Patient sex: M
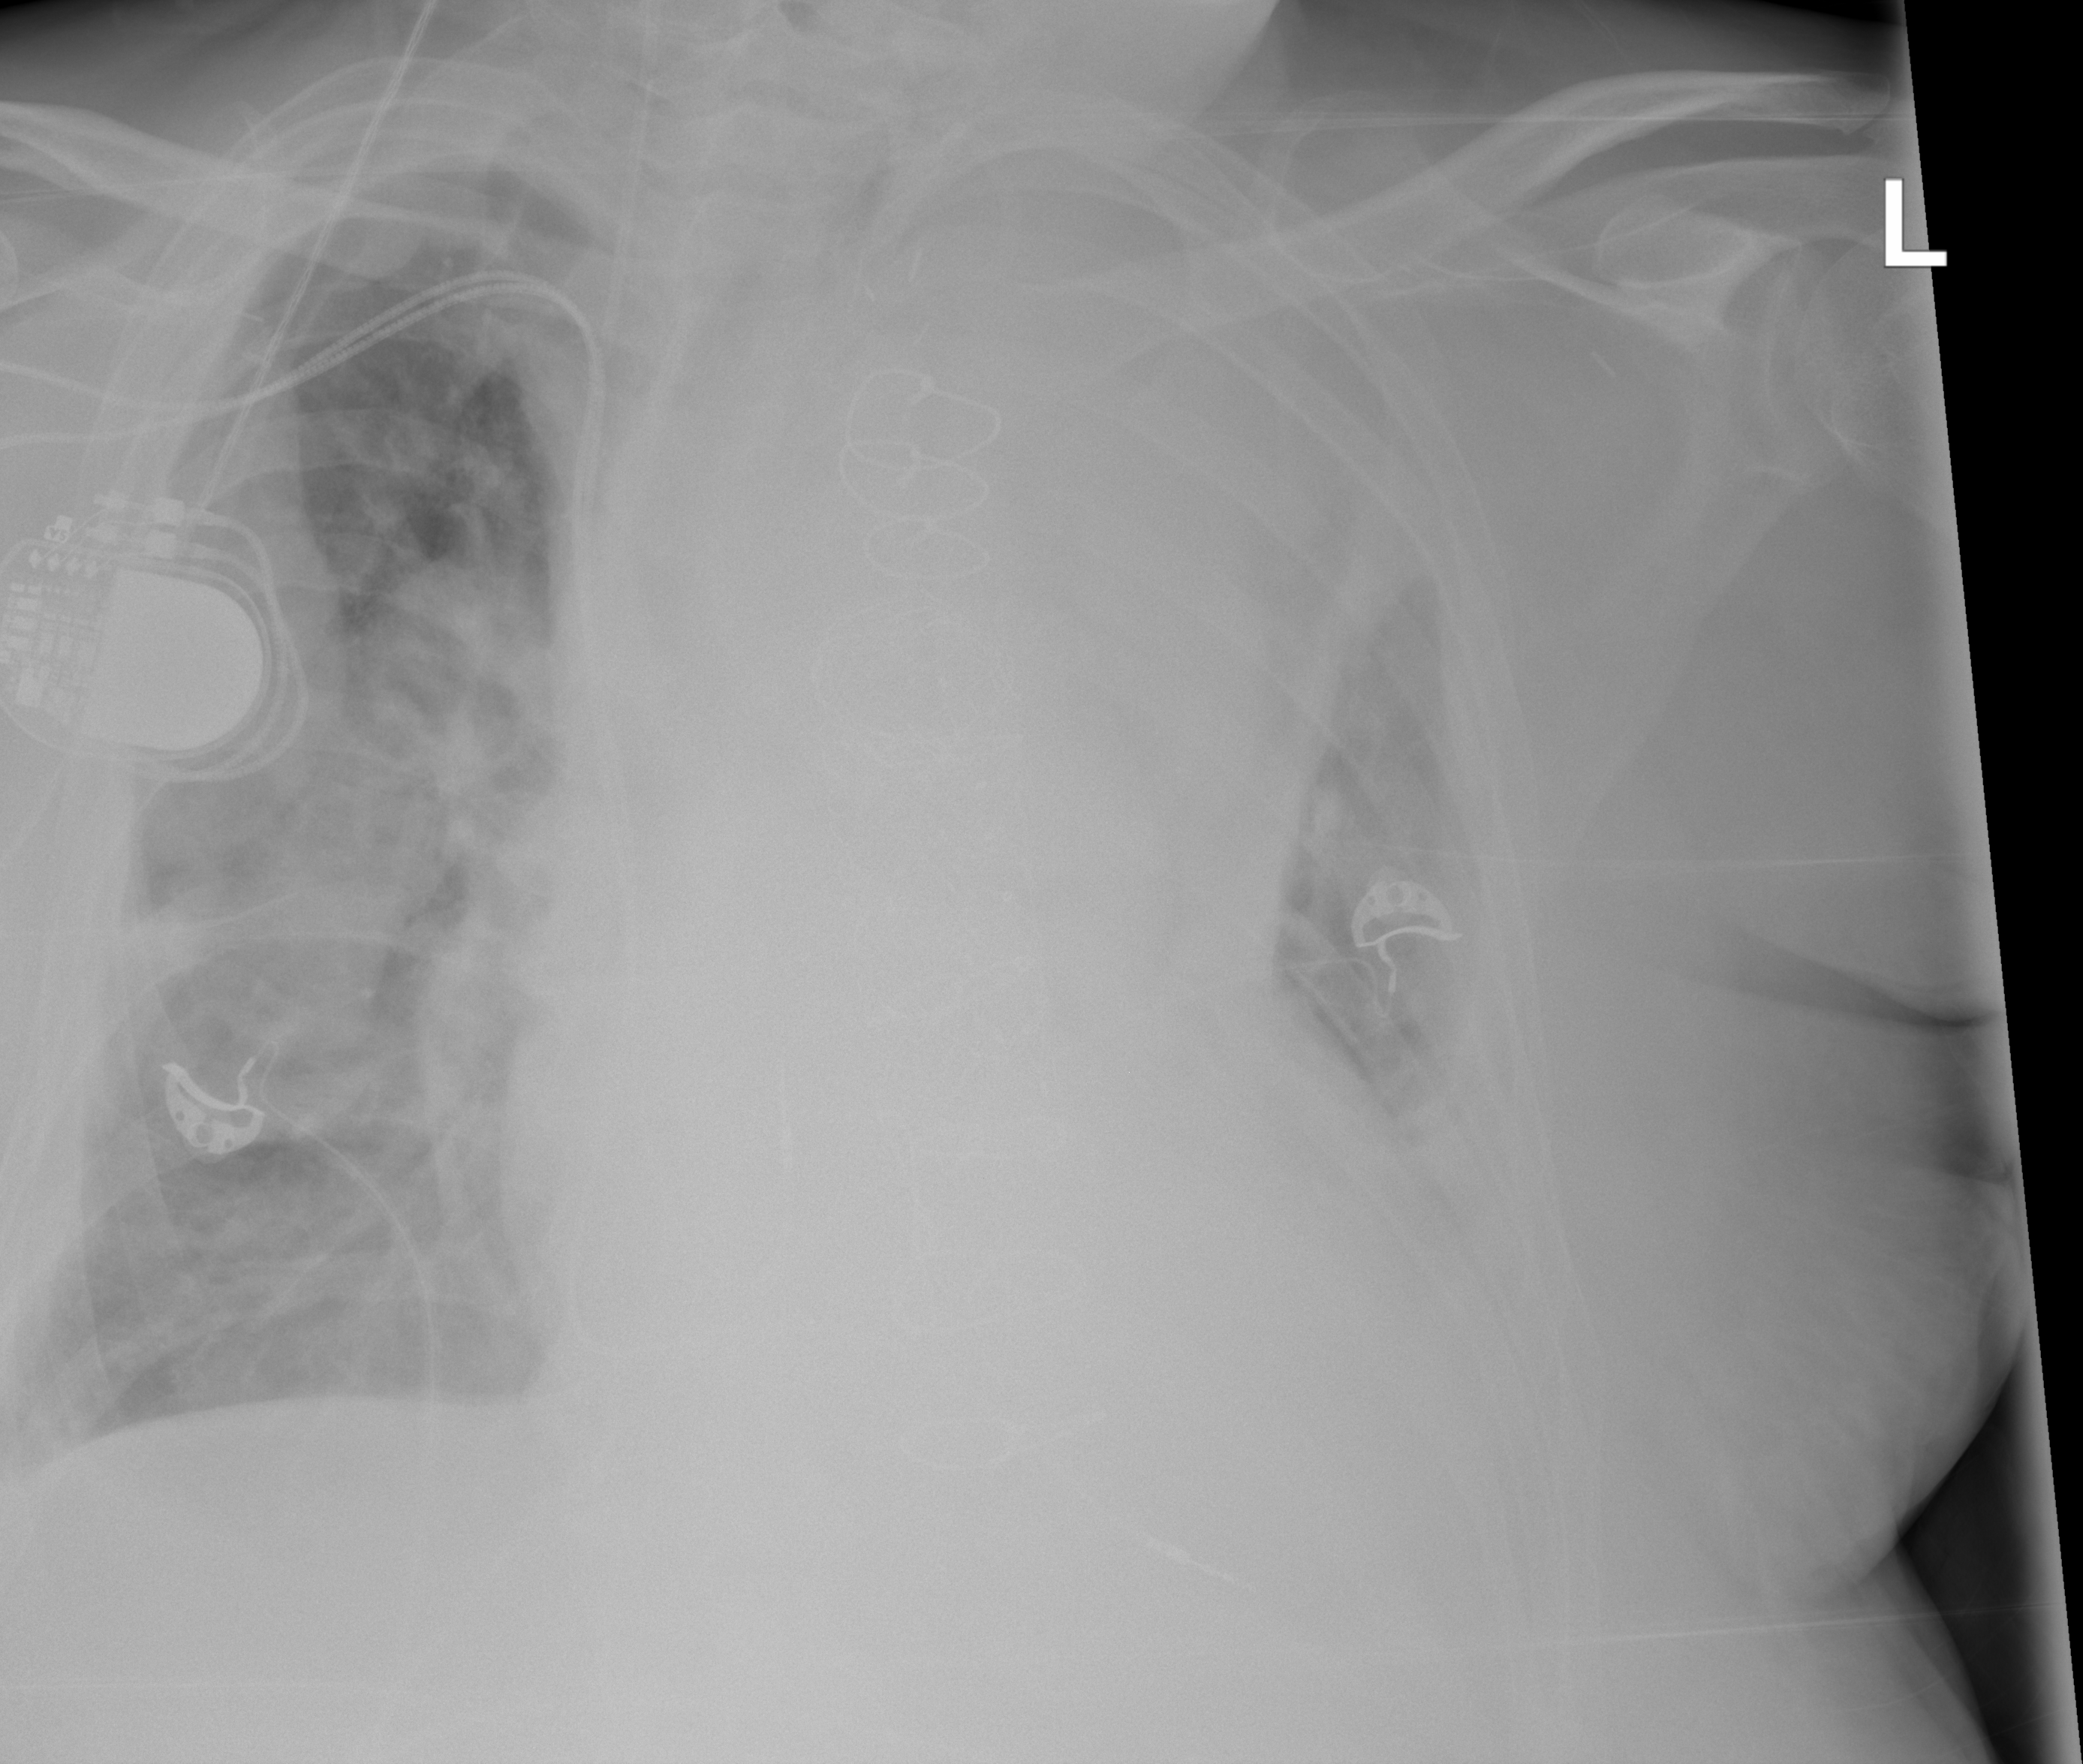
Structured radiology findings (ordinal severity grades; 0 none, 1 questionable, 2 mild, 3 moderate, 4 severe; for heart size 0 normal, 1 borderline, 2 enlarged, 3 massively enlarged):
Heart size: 2
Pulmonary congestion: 2
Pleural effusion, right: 2
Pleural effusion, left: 2
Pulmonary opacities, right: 2
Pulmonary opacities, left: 0
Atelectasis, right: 2
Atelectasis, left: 3